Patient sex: F
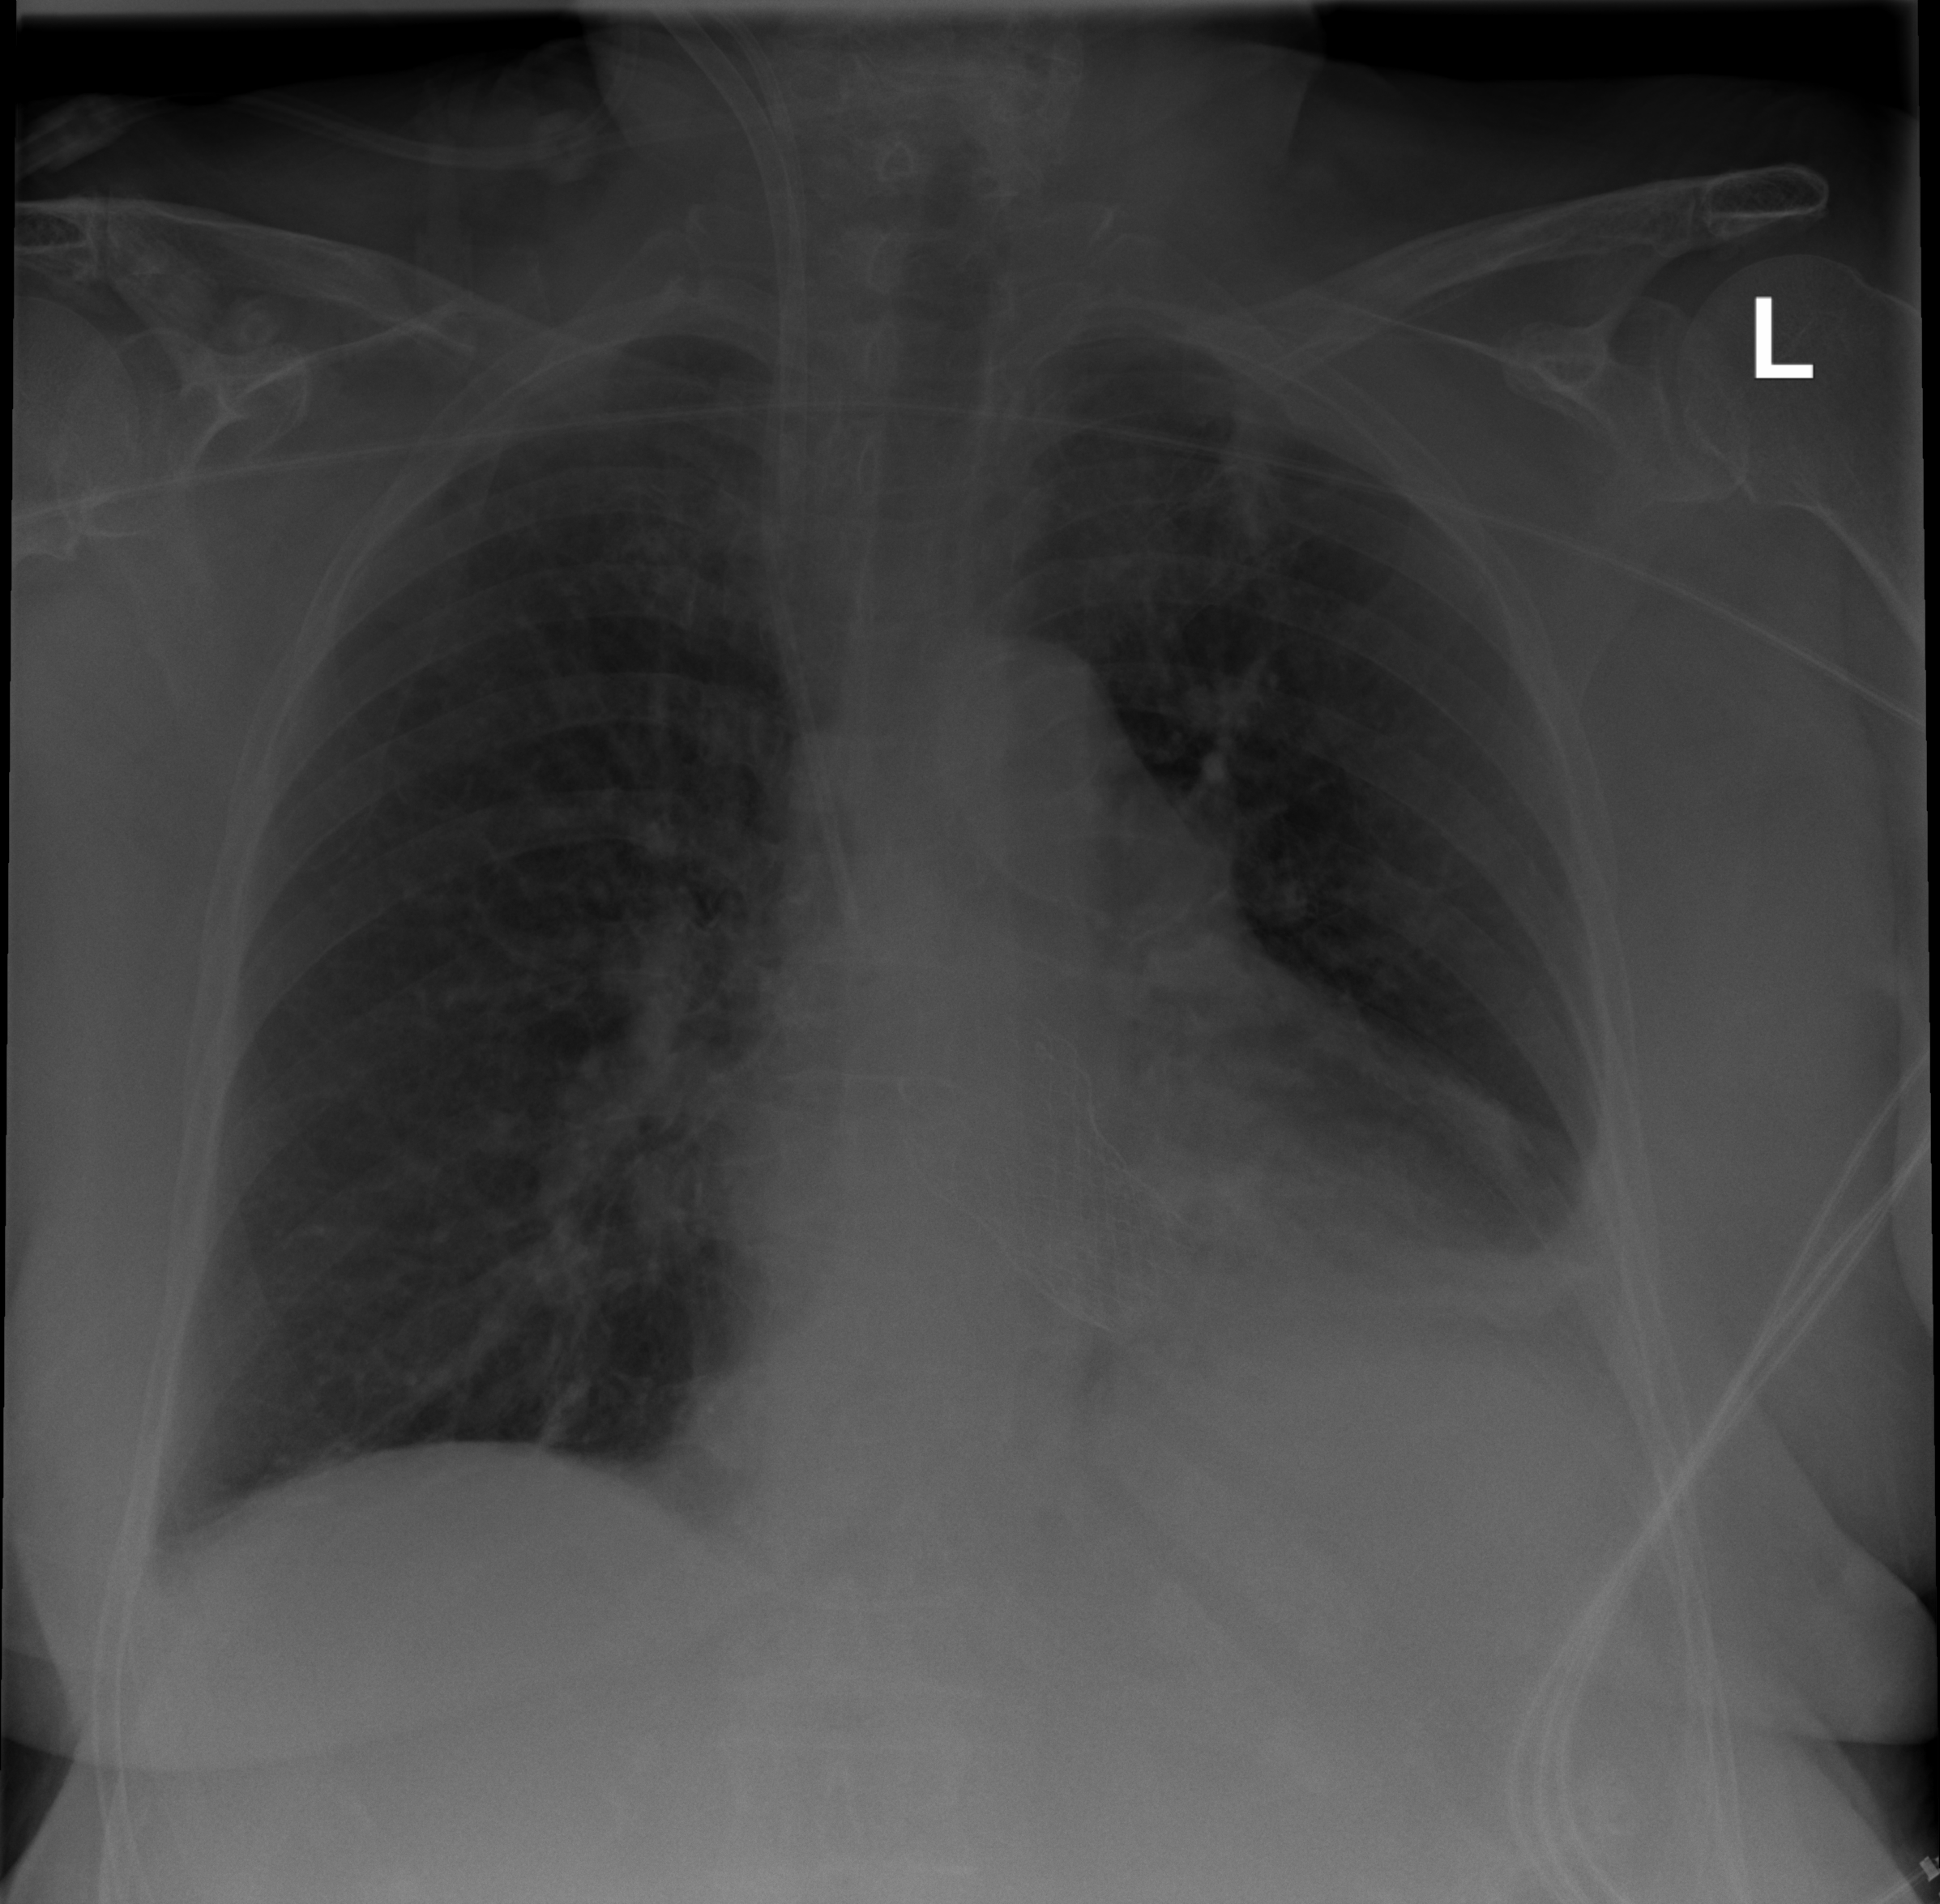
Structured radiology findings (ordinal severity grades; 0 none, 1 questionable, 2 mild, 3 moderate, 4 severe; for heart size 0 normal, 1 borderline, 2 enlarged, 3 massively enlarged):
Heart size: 2
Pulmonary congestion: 2
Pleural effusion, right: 0
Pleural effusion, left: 2
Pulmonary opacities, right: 0
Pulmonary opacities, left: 0
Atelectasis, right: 1
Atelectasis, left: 2